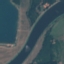
Label: River